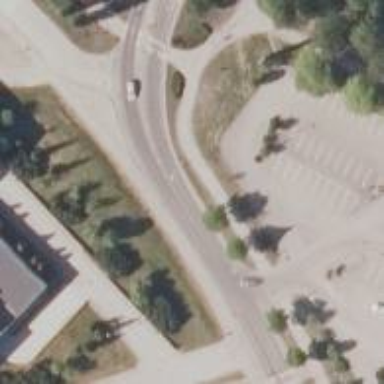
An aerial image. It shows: Asphalt cycleway.